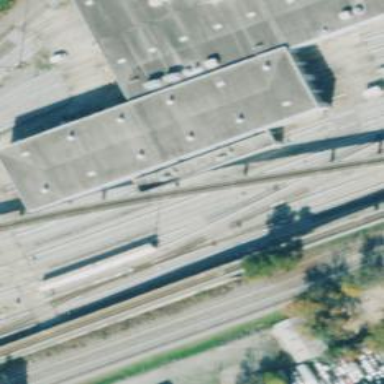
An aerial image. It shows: Yard area with electrified rail tracks.